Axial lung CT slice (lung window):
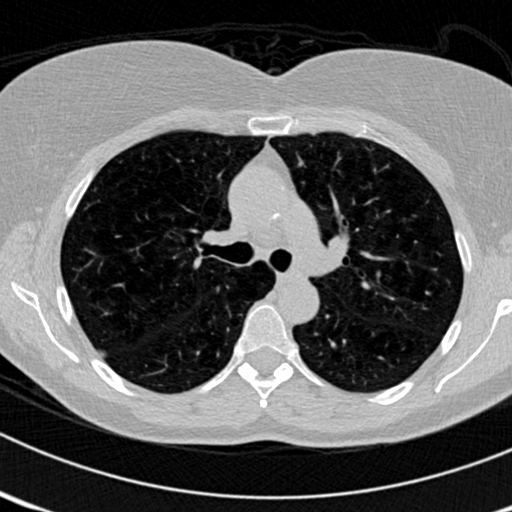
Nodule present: no